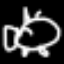
Label: frog